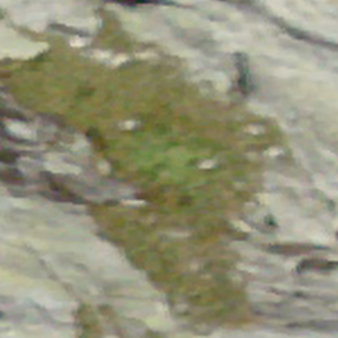
Label: other